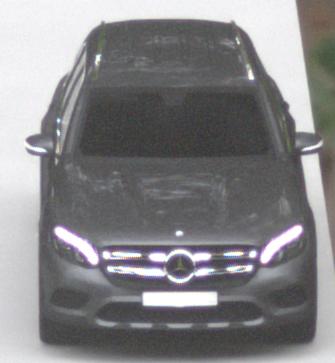
Make: Mercedes-Benz
Model: GLC 250
Detailed model: GLC (253)
Model produced from: 2015/09
Model produced until: 2018/05
Doors: 5
Color: gray
Road condition: dry road
Daytime: morning or afternoon
Contrast: low contrast